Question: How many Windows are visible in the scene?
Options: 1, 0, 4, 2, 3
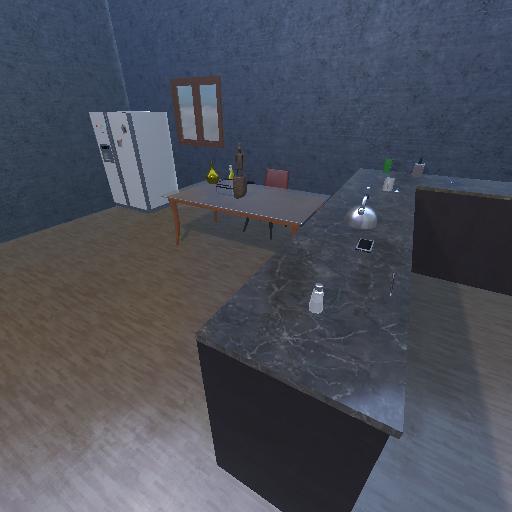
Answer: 1